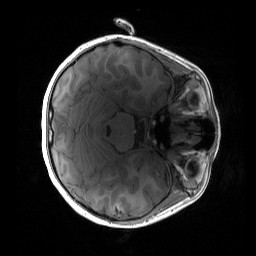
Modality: T1w
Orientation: axial
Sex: female
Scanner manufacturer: siemens
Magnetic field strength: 3 T
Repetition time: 1.9 s
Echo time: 0.00243 s